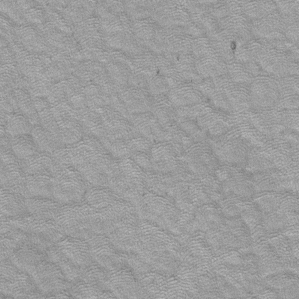
Label: frost